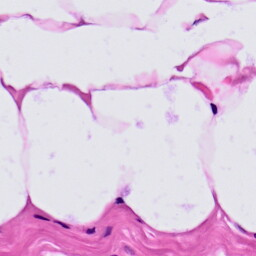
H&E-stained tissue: Prostate